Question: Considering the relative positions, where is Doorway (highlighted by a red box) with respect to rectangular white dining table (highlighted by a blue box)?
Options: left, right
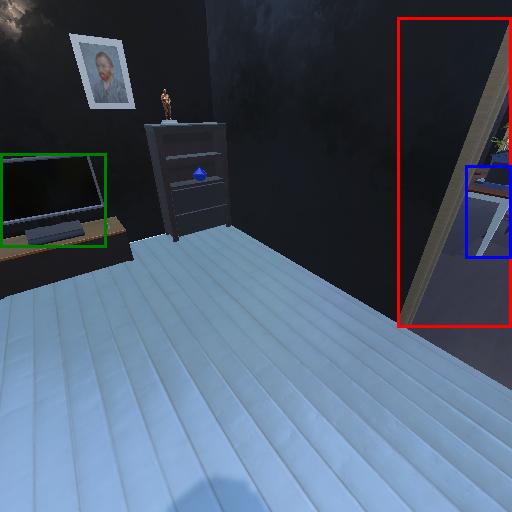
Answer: left